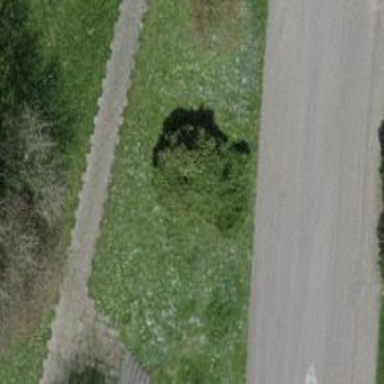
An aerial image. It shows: Shrub in its natural environment.